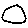
Label: circle